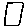
Label: square